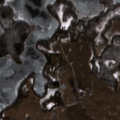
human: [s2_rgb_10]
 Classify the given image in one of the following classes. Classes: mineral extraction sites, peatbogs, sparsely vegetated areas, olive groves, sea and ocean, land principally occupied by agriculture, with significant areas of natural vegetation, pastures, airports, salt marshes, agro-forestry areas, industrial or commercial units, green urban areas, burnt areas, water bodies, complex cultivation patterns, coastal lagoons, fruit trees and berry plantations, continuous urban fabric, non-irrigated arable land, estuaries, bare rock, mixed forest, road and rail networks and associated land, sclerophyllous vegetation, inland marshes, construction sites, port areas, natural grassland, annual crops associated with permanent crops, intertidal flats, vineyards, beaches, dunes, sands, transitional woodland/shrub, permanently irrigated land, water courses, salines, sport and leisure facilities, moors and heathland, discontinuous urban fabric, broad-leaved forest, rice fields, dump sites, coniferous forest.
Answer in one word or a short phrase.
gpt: non-irrigated arable land, pastures, land principally occupied by agriculture, with significant areas of natural vegetation, mixed forest, transitional woodland/shrub, inland marshes, water bodies